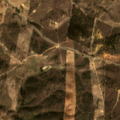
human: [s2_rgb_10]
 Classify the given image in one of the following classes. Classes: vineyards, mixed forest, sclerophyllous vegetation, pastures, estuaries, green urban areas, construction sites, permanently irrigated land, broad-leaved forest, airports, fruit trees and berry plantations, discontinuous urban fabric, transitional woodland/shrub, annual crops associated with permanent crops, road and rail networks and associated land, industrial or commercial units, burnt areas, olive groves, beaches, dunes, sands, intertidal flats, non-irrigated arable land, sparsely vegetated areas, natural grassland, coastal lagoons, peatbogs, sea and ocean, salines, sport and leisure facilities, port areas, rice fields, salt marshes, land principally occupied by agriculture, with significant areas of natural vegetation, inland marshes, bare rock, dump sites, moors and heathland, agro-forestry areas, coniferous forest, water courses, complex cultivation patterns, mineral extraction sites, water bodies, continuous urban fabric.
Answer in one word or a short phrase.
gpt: pastures, agro-forestry areas, broad-leaved forest, transitional woodland/shrub